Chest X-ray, AP view. Patient: 40 years old, sex M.
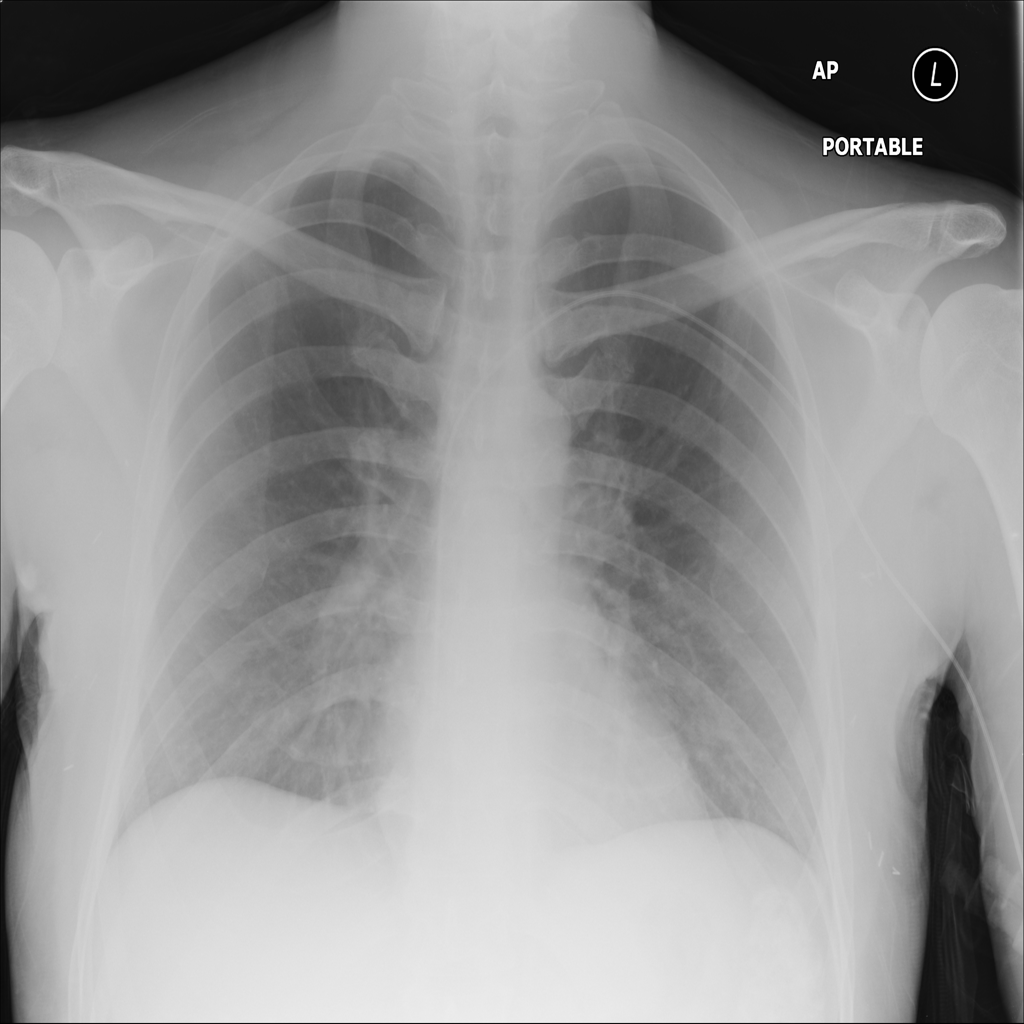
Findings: No Finding